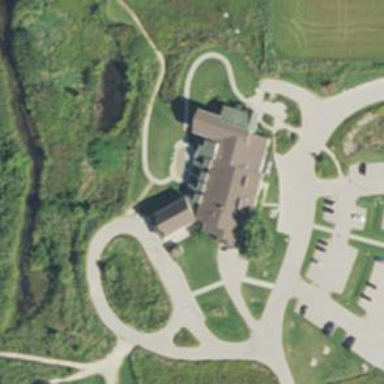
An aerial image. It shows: Ranger station building.